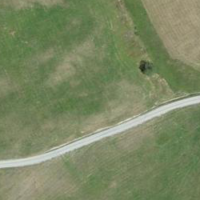
EUNIS habitat code: 26
Species observed at this site:
Oenanthe oenanthe
Caltha palustris